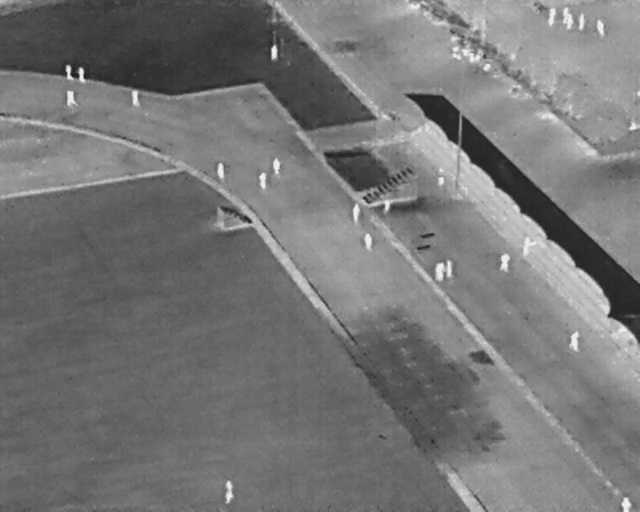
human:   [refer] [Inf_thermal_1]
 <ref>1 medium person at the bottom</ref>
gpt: <box>[[33, 95, 37, 97, 2]]</box>

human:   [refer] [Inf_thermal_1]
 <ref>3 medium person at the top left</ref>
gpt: <box>[[9, 13, 12, 15, 2], [9, 18, 12, 20, 2], [19, 18, 22, 20, 2]]</box>

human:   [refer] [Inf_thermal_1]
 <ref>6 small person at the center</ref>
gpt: <box>[[41, 31, 44, 33, 2], [39, 34, 42, 36, 2], [33, 32, 35, 34, 2], [67, 33, 70, 35, 2], [59, 39, 61, 41, 2], [56, 46, 58, 47, 2]]</box>

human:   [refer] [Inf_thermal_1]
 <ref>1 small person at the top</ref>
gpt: <box>[[41, 9, 44, 10, 2]]</box>

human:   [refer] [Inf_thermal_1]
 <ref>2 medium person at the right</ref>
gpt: <box>[[88, 65, 91, 67, 2], [77, 50, 80, 52, 2]]</box>

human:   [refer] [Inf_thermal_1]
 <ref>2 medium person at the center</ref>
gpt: <box>[[67, 52, 70, 54, 2], [54, 40, 57, 42, 2]]</box>

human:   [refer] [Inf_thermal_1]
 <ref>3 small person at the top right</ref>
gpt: <box>[[84, 2, 87, 3, 2], [87, 3, 90, 4, 2], [86, 2, 89, 3, 2]]</box>

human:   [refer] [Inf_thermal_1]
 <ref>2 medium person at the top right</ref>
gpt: <box>[[89, 3, 92, 5, 2], [92, 4, 95, 6, 2]]</box>